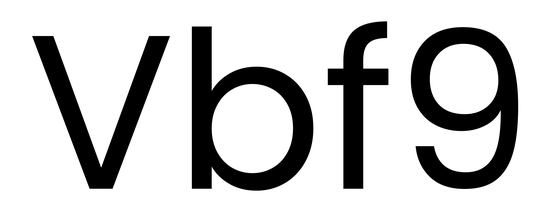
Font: Poppins-Regular